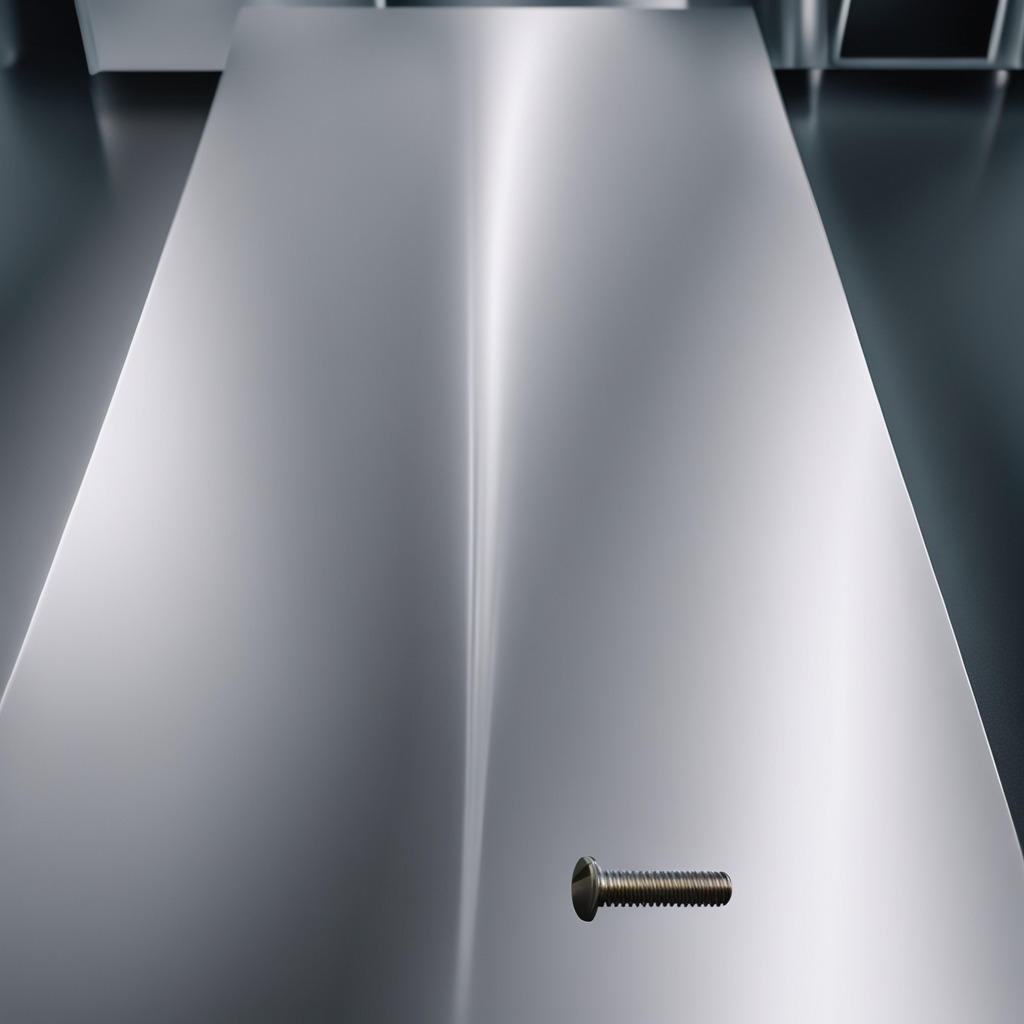
A metal screw is lying on the stainless steel table in a high-end prototyping lab.